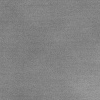
Atmospheric dust classification: dusty